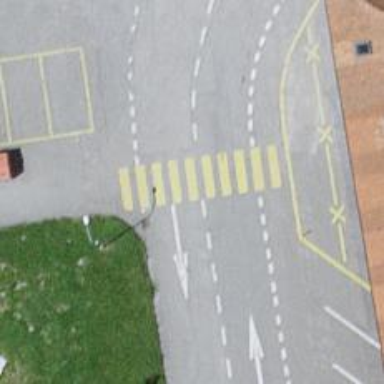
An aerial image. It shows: Marked zebra crossing on the road.